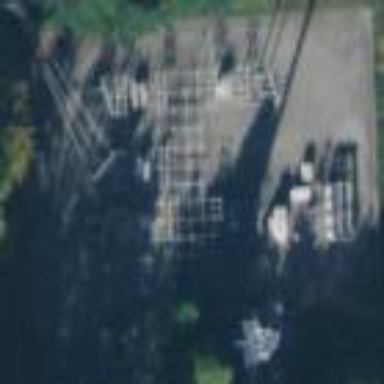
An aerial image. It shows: Distribution substation surrounded by fence.